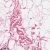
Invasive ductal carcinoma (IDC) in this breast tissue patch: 0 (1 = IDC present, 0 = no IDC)